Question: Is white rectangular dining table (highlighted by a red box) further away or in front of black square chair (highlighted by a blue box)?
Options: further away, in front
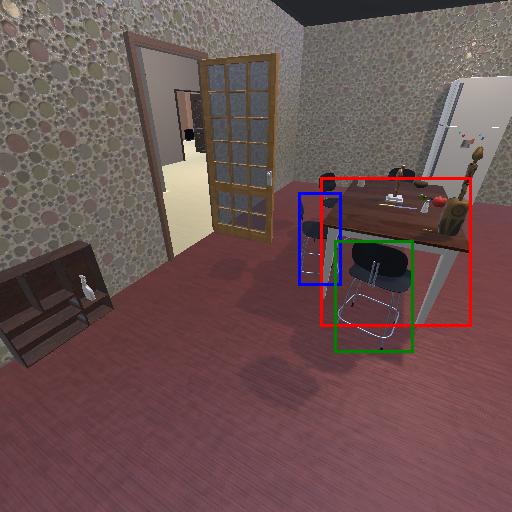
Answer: further away